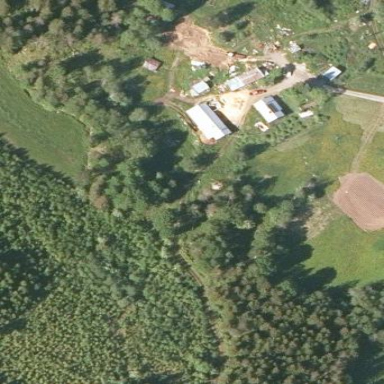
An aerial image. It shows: Farmyard area.